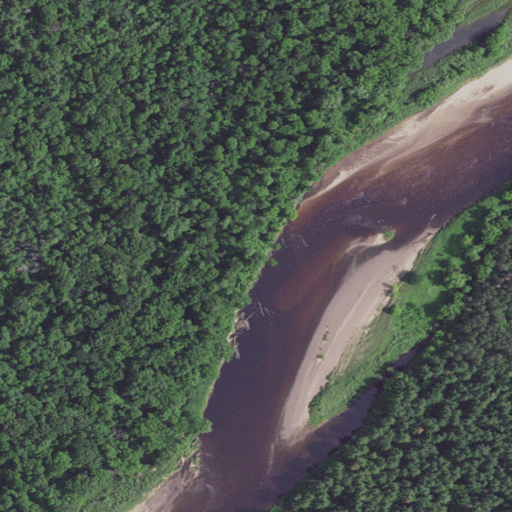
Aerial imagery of island in Wisconsin named Happy Island containing woody wetlands, deciduous forest, open water, herbaceous wetlands, evergreen forest, and mixed forest